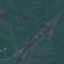
Land use / land cover: Pasture